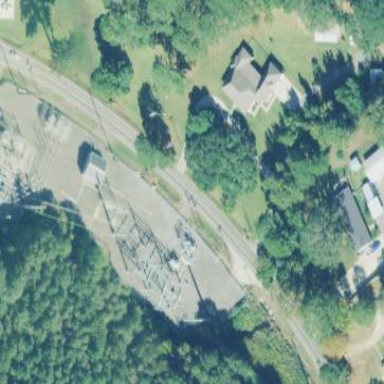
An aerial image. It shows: Outdoor power substation enclosed by fence. The substation operates at the transmission level.